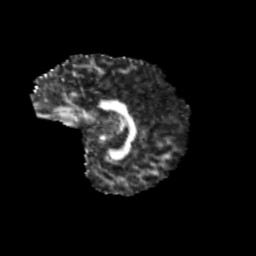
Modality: FA
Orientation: sagittal
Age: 12
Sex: female
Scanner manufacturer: siemens
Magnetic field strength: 3 T
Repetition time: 3.8 s
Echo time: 0.07 s